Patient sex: M
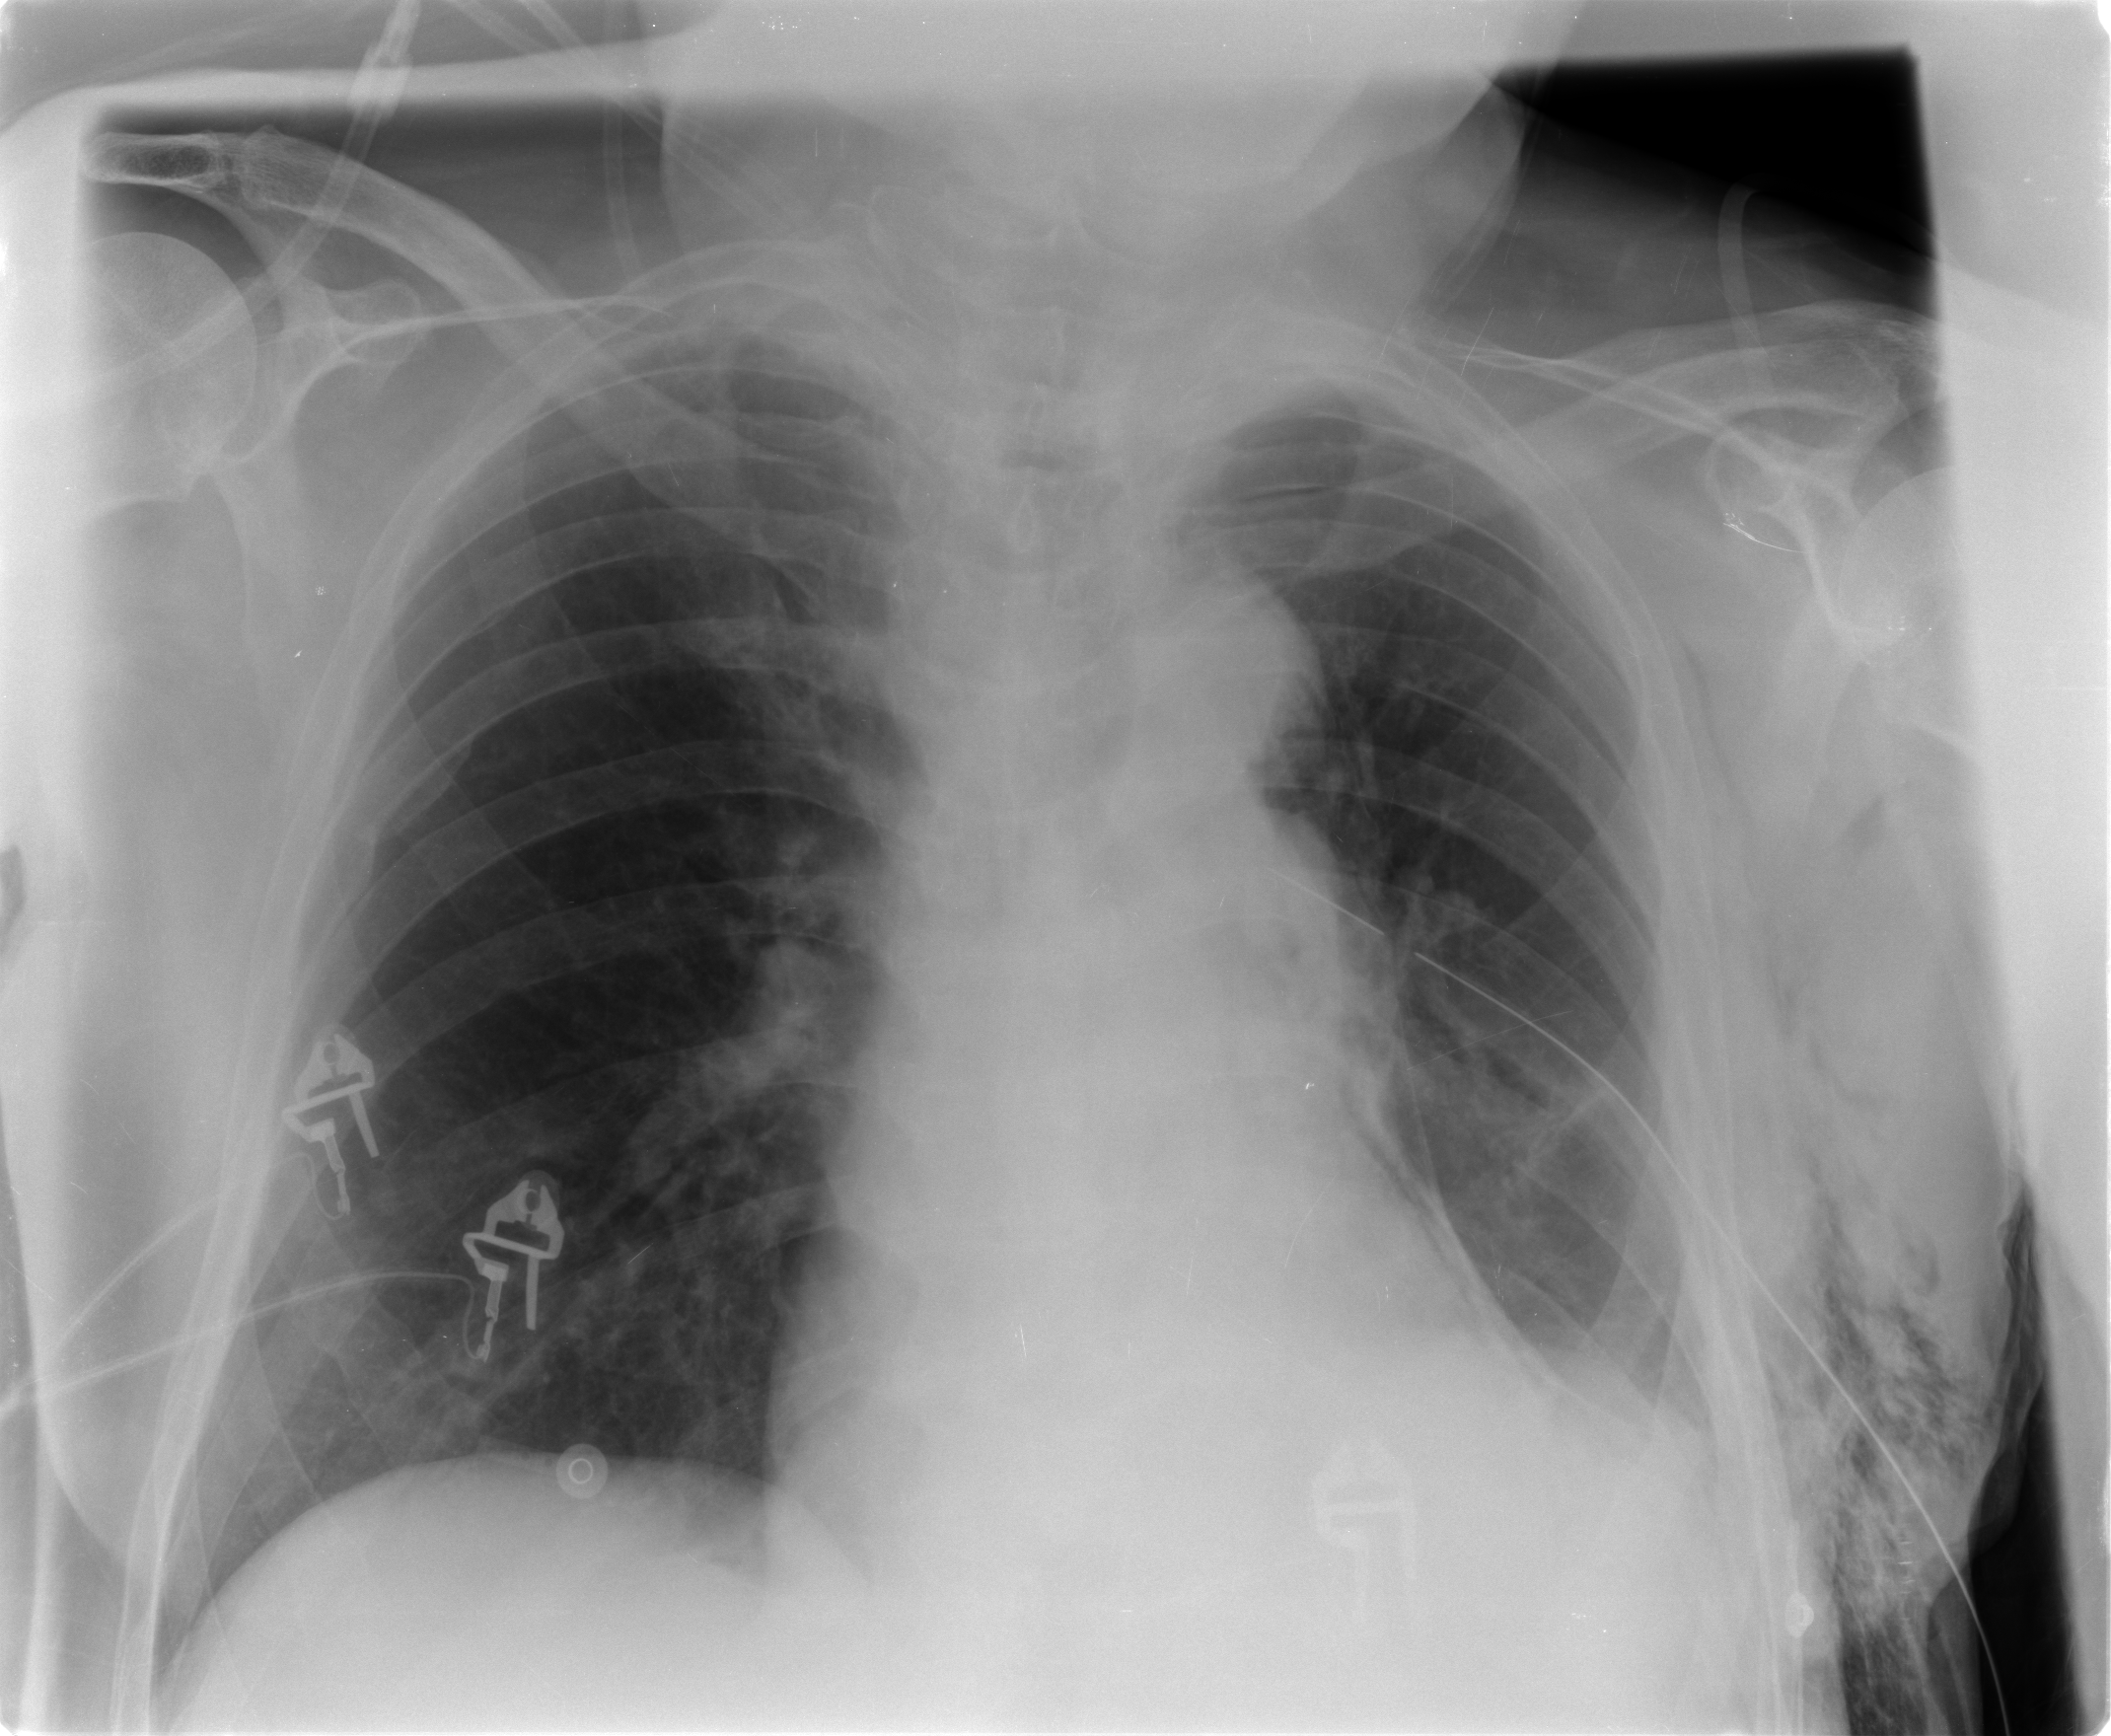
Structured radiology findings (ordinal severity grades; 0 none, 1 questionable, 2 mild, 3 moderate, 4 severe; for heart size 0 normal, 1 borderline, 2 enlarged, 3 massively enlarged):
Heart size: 1
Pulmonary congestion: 0
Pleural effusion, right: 0
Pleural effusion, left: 1
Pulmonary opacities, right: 0
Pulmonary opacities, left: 0
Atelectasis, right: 0
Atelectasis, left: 1